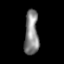
Tissue: lung
Cell type: Epithelial cells
Senescence score: 0.1741
Nuclear area (px): 613
Mean DAPI intensity: 134.106